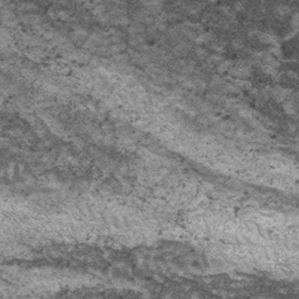
Label: frost